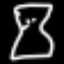
Label: hourglass